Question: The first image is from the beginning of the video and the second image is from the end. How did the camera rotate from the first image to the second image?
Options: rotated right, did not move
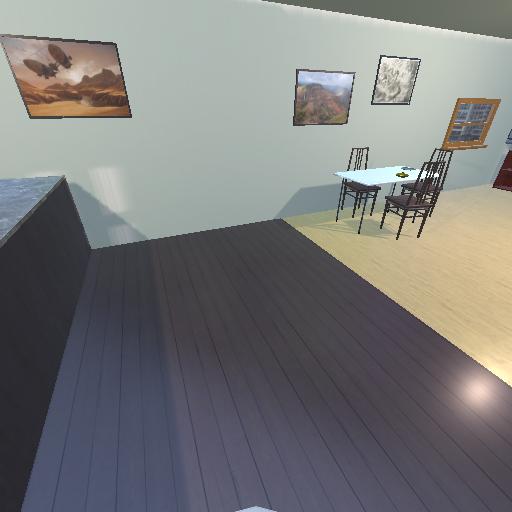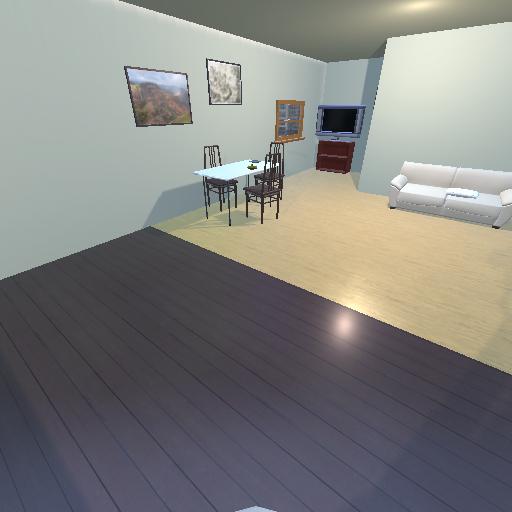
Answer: rotated right